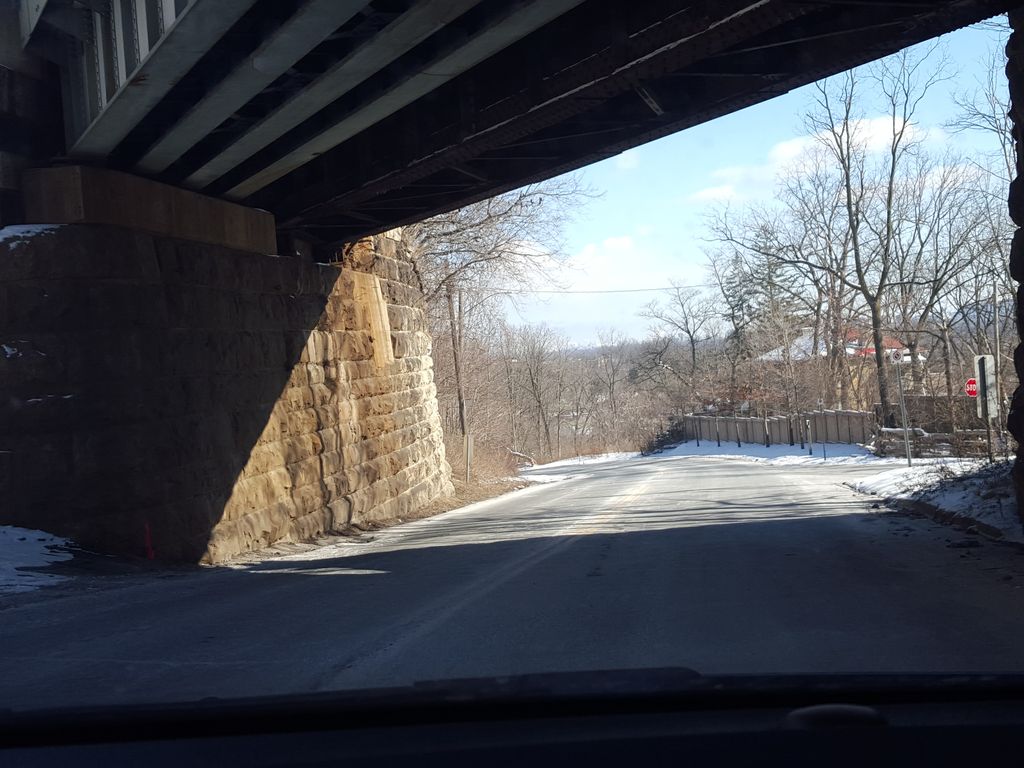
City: hamilton